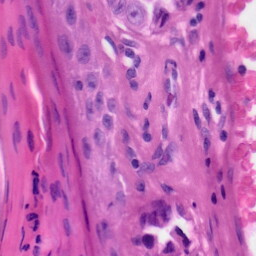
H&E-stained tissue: Skin